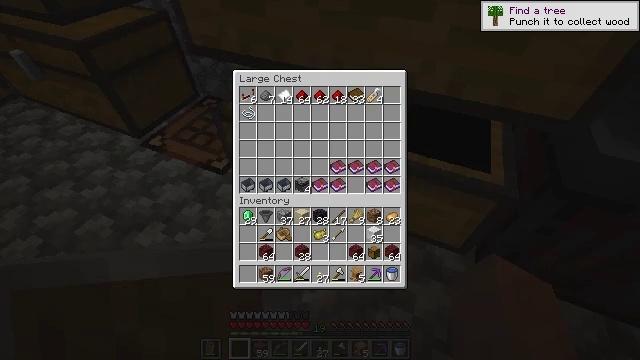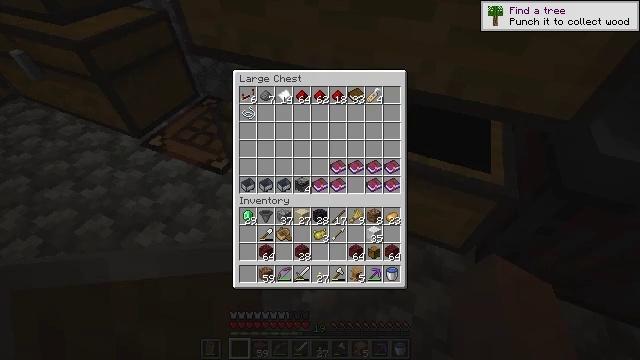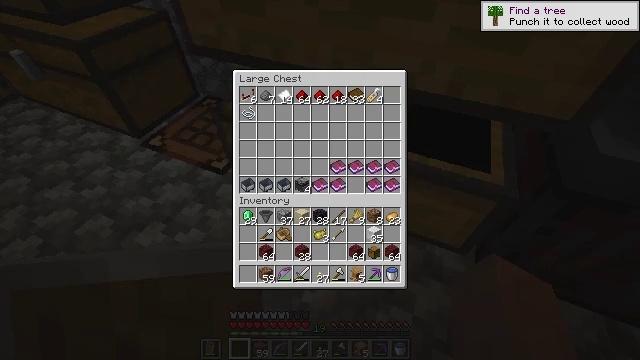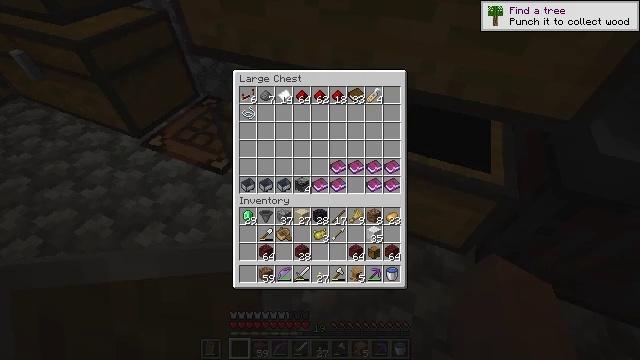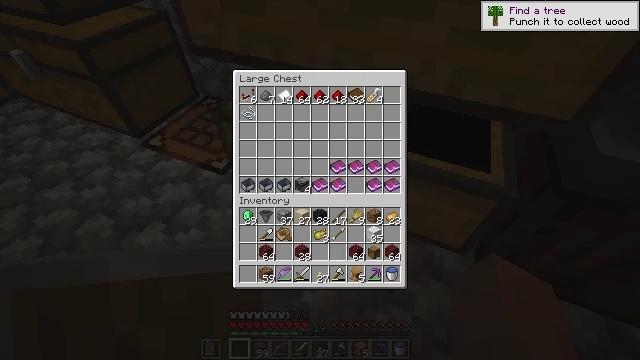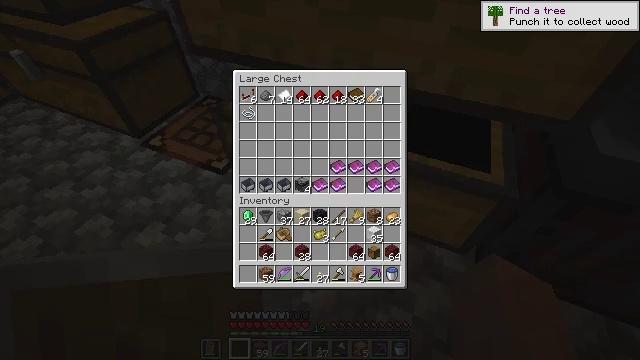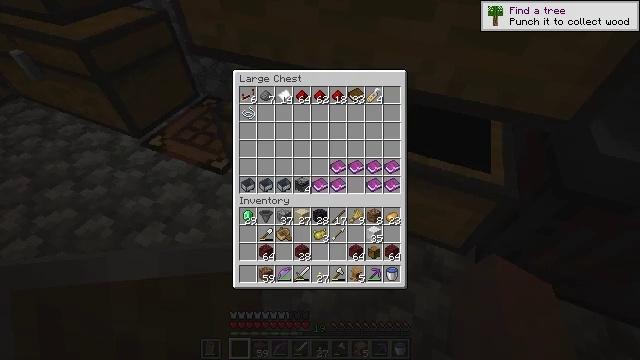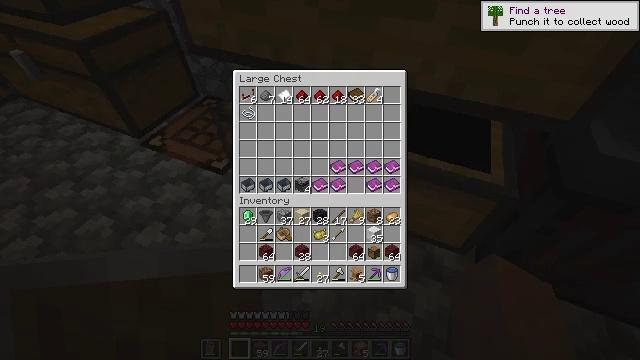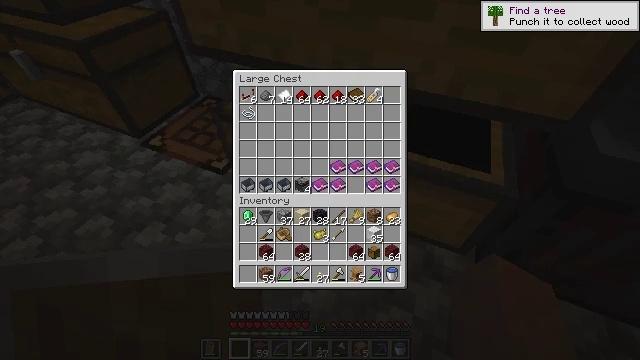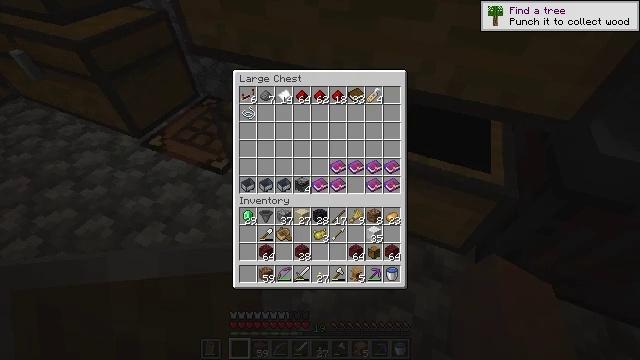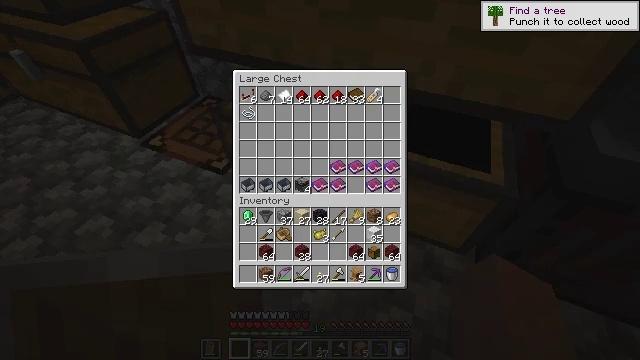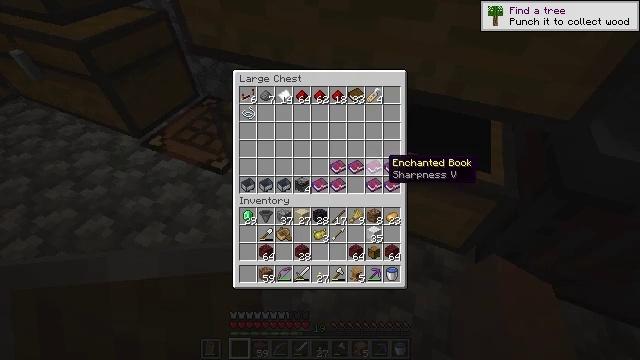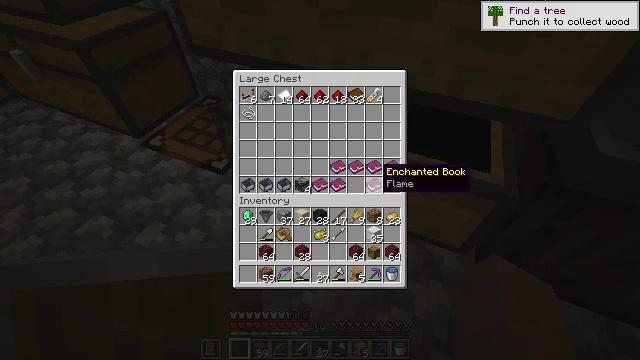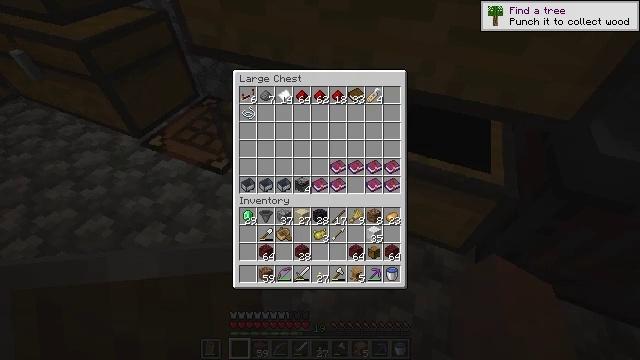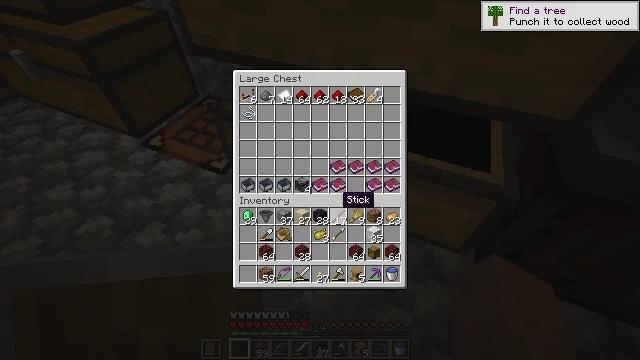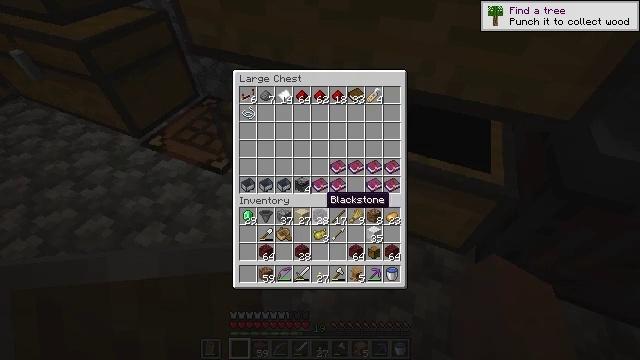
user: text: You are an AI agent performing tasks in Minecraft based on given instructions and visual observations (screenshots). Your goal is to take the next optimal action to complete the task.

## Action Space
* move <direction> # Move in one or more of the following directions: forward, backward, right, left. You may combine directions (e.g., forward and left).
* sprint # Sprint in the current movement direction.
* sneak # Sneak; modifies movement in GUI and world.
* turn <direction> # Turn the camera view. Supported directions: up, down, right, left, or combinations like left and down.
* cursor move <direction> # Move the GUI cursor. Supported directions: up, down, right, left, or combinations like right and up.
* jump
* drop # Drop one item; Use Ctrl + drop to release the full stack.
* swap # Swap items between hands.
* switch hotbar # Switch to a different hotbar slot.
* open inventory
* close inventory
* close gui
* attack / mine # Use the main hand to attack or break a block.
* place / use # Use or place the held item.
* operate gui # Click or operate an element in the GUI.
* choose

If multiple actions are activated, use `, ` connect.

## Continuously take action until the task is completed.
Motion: motion action
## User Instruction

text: Get an oak sign from crafting table.
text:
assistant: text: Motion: turn right and up
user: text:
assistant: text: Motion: turn up
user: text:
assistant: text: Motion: no_op
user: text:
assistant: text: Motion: no_op
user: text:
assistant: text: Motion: no_op
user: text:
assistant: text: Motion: turn left
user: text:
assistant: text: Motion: turn left and down
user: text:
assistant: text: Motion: turn left and down
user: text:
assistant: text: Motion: turn left and down
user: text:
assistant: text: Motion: turn left and down
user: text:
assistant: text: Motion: turn left and down
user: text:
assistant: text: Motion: turn down
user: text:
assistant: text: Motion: turn left and down
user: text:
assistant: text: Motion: turn left and down
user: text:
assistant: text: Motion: turn left
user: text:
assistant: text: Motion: no_op
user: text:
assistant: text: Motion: turn left
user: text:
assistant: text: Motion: turn left
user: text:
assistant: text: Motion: turn left
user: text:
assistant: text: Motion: turn left
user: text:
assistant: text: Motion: turn left
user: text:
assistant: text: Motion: no_op
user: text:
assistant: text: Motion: no_op
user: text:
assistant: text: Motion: no_op
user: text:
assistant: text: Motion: no_op
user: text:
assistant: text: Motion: attack / mine
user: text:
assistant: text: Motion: attack / mine
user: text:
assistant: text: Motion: turn right and up
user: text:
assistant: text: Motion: turn right and up
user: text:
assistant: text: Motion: turn right